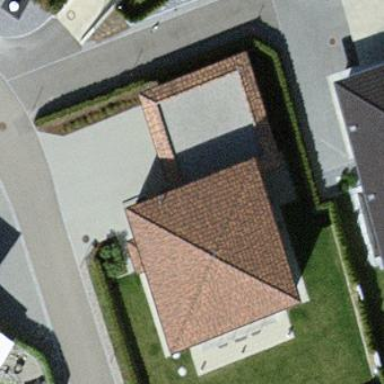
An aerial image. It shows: Garage.